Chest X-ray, AP view. Patient: 32 years old, sex M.
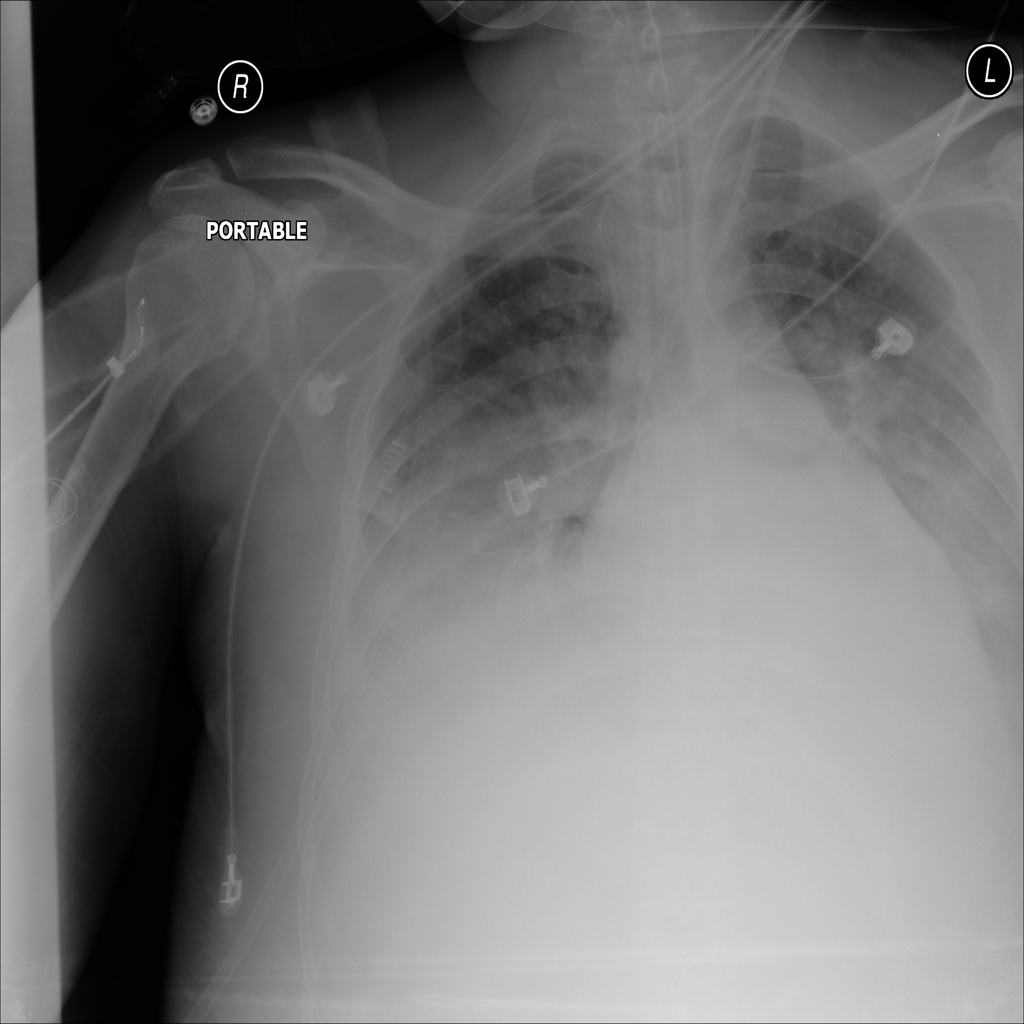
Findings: Effusion